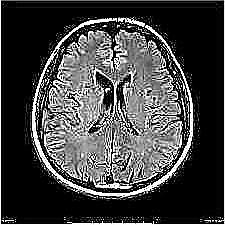
Label: notumor